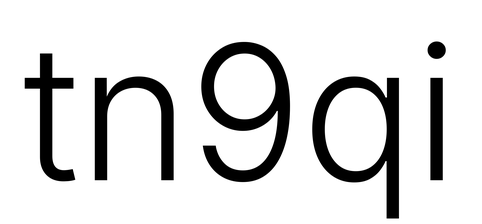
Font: Inter_Light